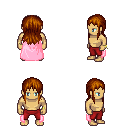
a pixel art fantasy rpg character, male body template, human, tanned skin, pink cape, red pants, brunette unkempt hairstyle, bracelets, four views (front, back, left, right), 2x2 character sprite sheet, small pixel art, hard edges, no anti-aliasing